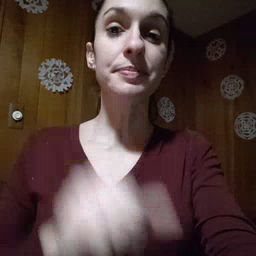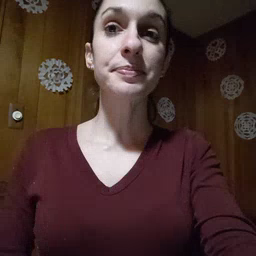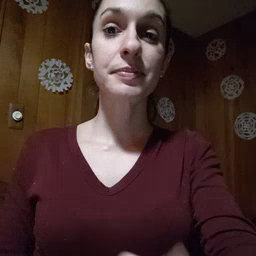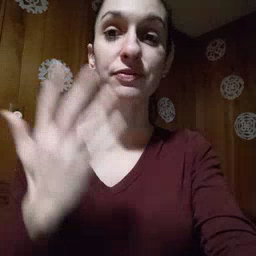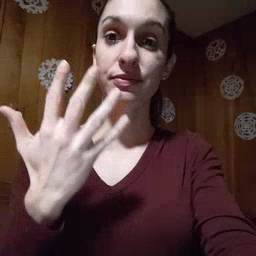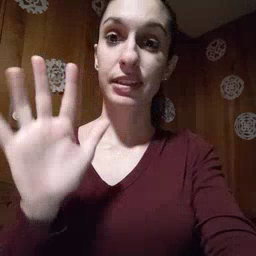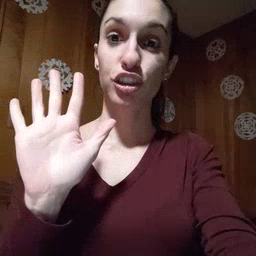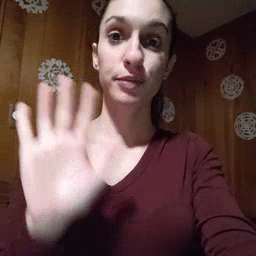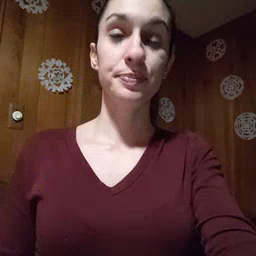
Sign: finish